Question: I use latest Android Studio (0.8.2). On my other PC the same code is successfully builded.
It means that build scripts are correct.
So I assume that it is something with Gradle configuration, but I double rechecked all configs:
- -

What do I miss?
Also I created absolutely new project in the studio. It didn't help - the same error(
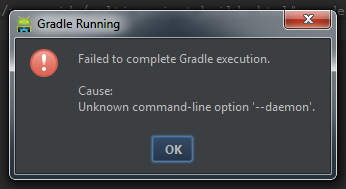
Answer: The answer is very simple. It seems that new version of Android studio imported all setting from previous one. Some of old options added additional options to compiler